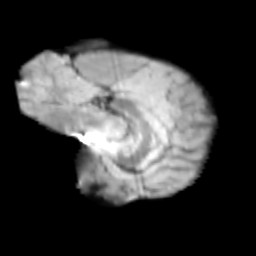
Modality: T2w
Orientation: sagittal
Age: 13
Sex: male
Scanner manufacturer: siemens
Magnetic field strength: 3 T
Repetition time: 3.8 s
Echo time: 0.07 s